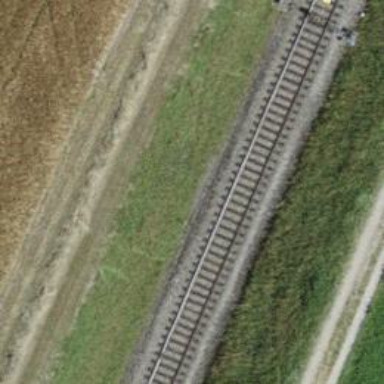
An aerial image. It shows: Railway track with contact line for electrification.